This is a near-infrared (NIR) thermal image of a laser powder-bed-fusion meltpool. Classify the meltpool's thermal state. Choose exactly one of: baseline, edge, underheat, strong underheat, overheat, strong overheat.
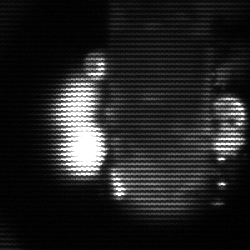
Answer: strong underheat